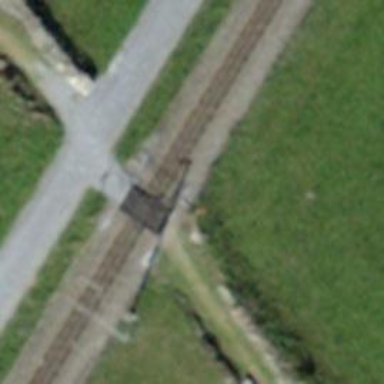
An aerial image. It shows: Uncontrolled railway crossing.